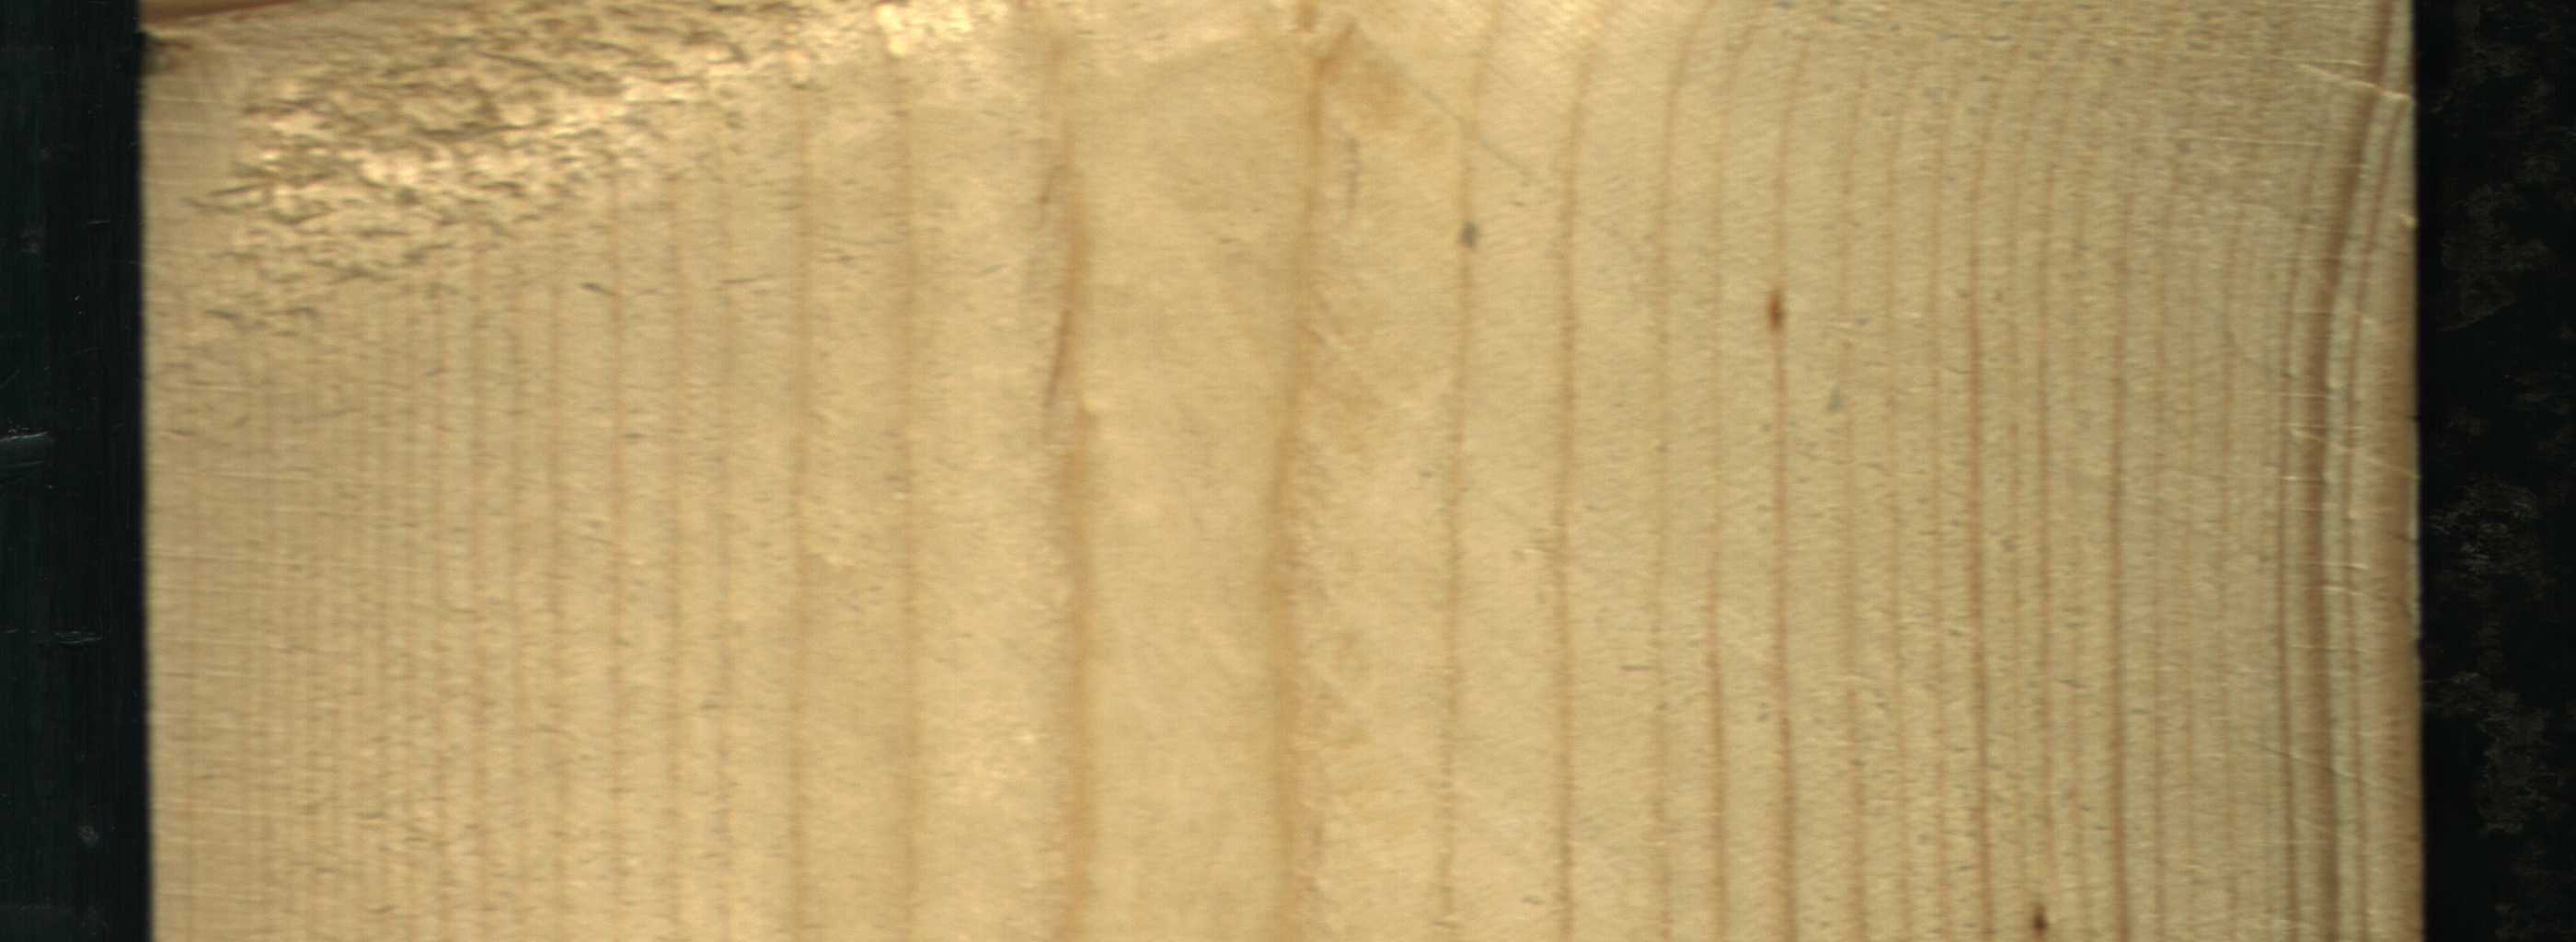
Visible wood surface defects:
Live_Knot